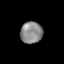
Tissue: lung
Cell type: Myeloid cells
Senescence score: 0.2247
Nuclear area (px): 472
Mean DAPI intensity: 136.303